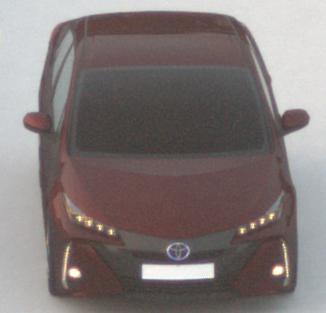
Make: Toyota
Model: Prius 1.8 Plug-In Hybrid
Detailed model: Prius (XW5) Plug-In
Model produced from: 2019/07
Model produced until: 2020/07
Doors: 5
Color: red
Road condition: dry road
Daytime: dawn
Contrast: low contrast